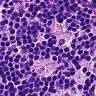
Metastatic tissue present: no